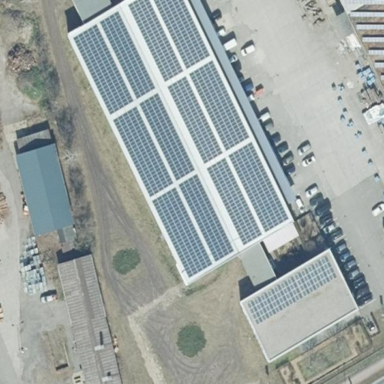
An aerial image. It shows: Solar power generator using photovoltaic panels.